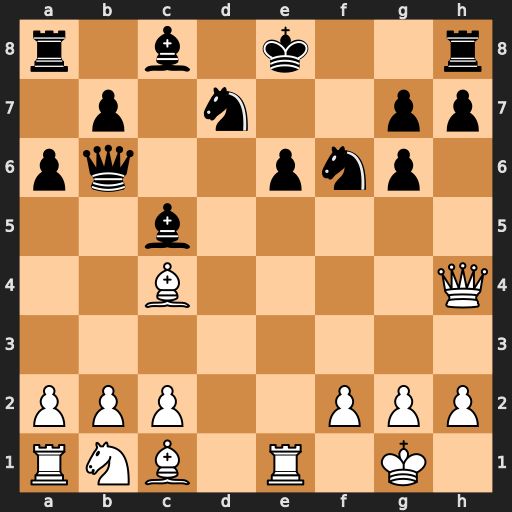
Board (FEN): r1b1k2r/1p1n2pp/pq2pnp1/2b5/2B4Q/8/PPP2PPP/RNB1R1K1
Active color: w
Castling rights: kq
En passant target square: -
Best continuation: Rxe6+ Qxe6 Bxe6